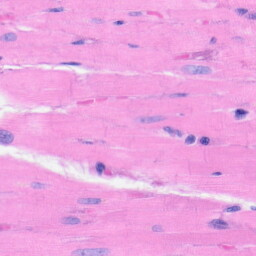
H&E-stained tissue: Heart